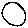
Label: circle